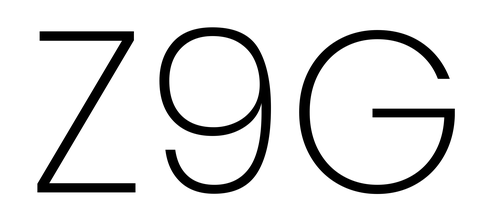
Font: Poppins-ExtraLight